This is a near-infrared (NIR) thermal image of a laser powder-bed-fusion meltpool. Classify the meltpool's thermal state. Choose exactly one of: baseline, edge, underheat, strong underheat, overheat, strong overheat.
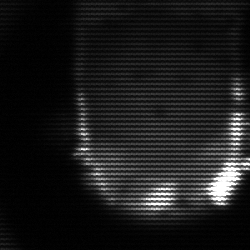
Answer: baseline